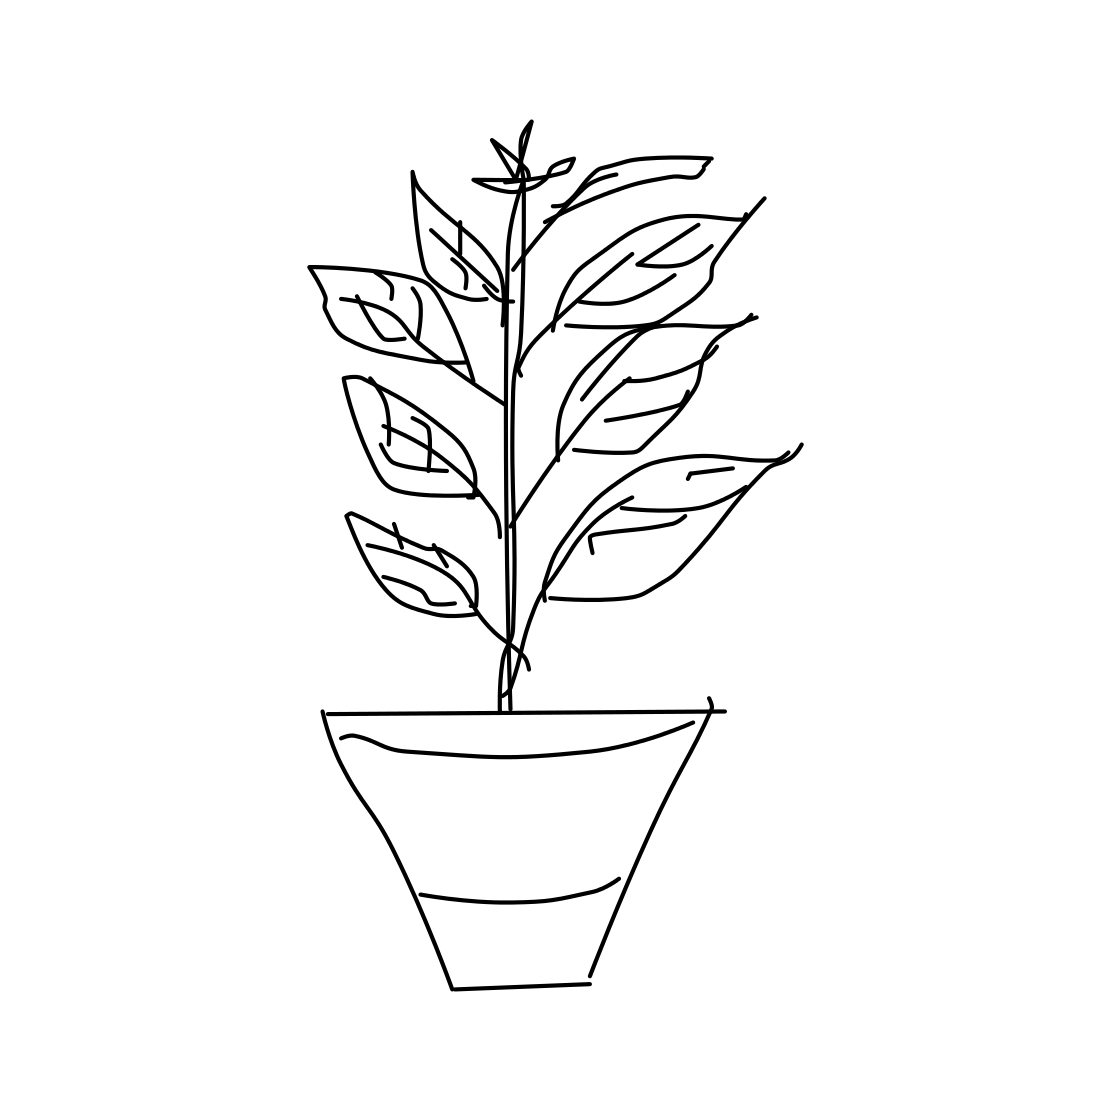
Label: potted plant